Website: home-depot
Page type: billing-address
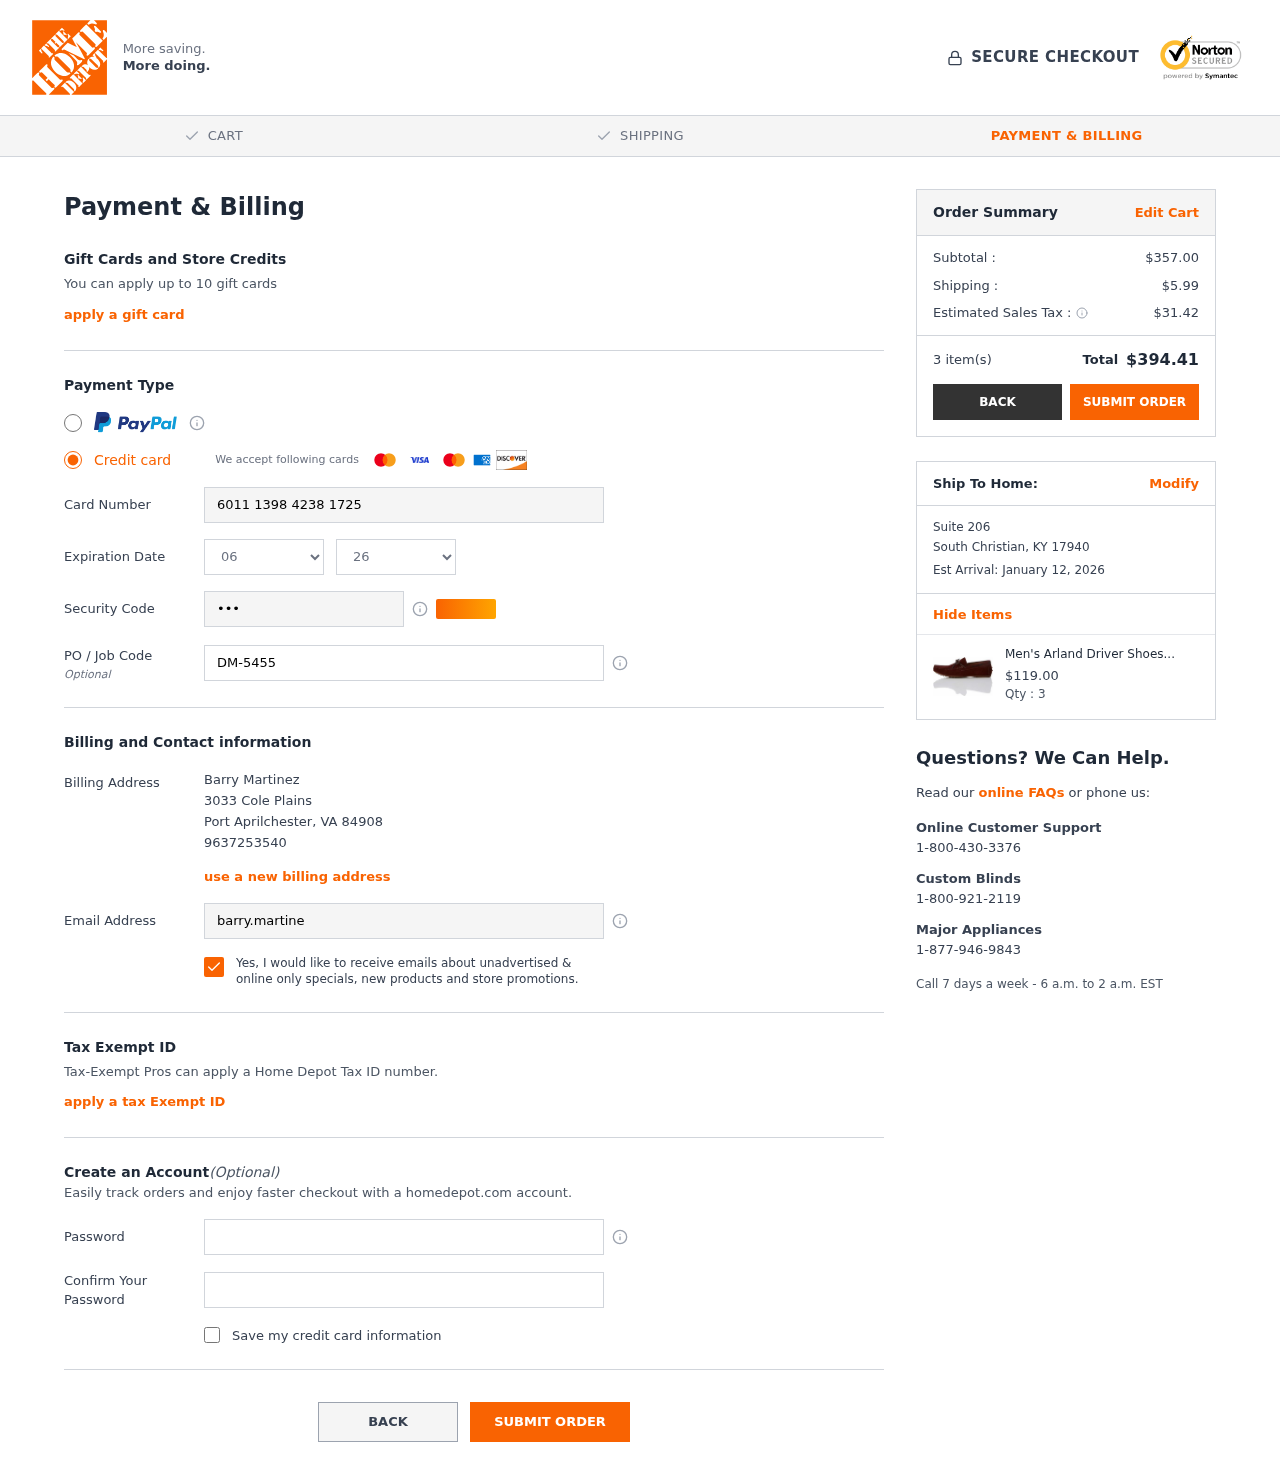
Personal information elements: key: PII_CARD_CVV
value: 995
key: PII_CARD_EXPIRY_MONTH
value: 06
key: PII_CARD_EXPIRY_YEAR
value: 26
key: PII_CARD_NUMBER
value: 6011 1398 4238 1725
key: PII_CITY
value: Port Aprilchester
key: PII_CITY2
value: South Christian
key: PII_EMAIL
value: barry.martinez@gmail.com
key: PII_FULLNAME
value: Barry Martinez
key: PII_JOB_CODE
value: DM-5455
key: PII_PHONE
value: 9637253540
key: PII_POSTCODE
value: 84908
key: PII_POSTCODE2
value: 17940
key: PII_STATE_ABBR
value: VA
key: PII_STATE_ABBR2
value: KY
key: PII_STREET
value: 3033 Cole Plains
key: PII_STREET2
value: Suite 206
Product elements: key: PRODUCT1_NAME
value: Men's Arland Driver Shoes, Red (Burgundy Burgundy), 43 EU
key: PRODUCT1_PRICE
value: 119
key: PRODUCT1_QUANTITY
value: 3
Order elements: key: ORDER_SUBTOTAL
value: $357.00
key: ORDER_SHIPPING_COST
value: $5.99
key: ORDER_TAX
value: $31.42
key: ORDER_NUM_ITEMS
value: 3 item(s)
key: ORDER_TOTAL
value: $394.41
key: ORDER_DELIVERY_DATE
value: Est Arrival: January 12, 2026